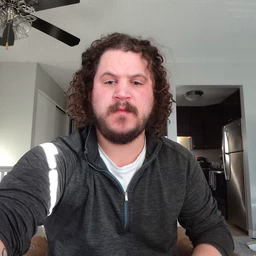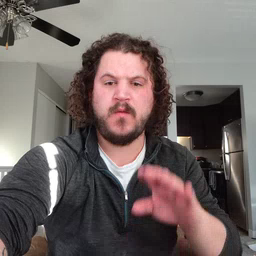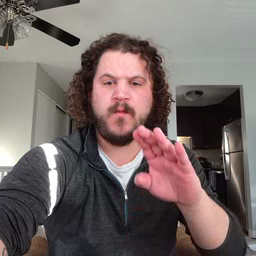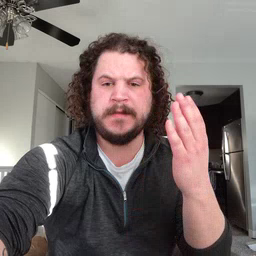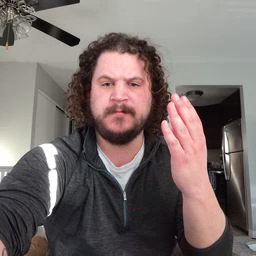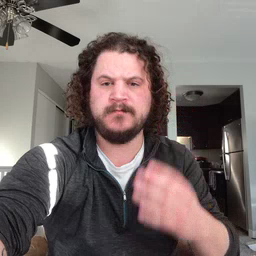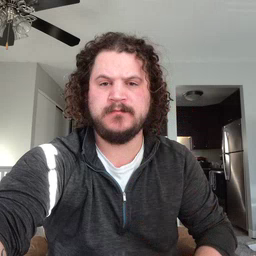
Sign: open